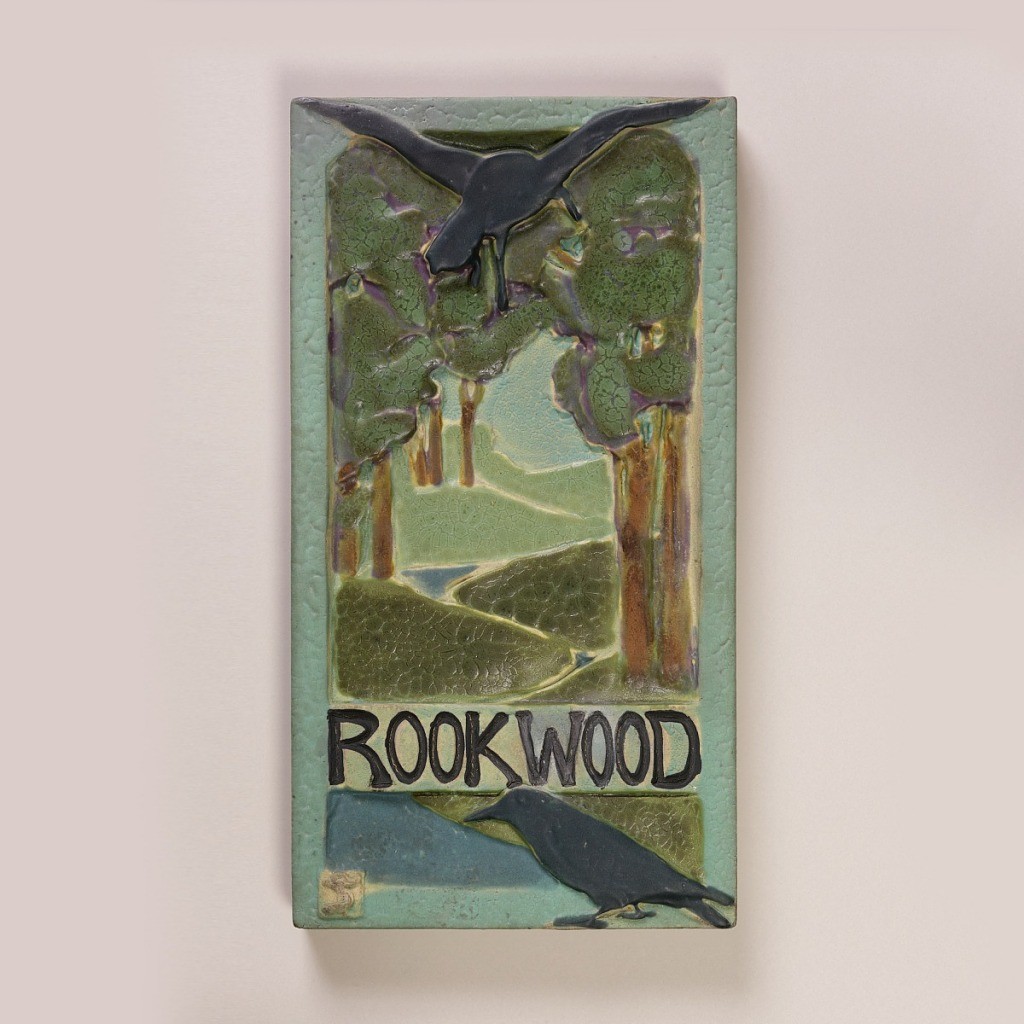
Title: Rookwood
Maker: Rookwood Pottery, American, 1880 - 1967
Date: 1903–13
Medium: Molded and glazed earthenware
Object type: Plaque
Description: Rectangular plaque made of coarse white clay, molded. Design in relief of landscape with trees and winding river, with two ravens or rooks. One bird with outstretched  wings at center top of plaque, the other perched at bottom, below Rookwood logo. In various colored mat glazes, some with cracklature: dark and light greens, brown, tan, pale sea-green, fushia and black. Border and sides in a pale sea-green. Back not glazed.